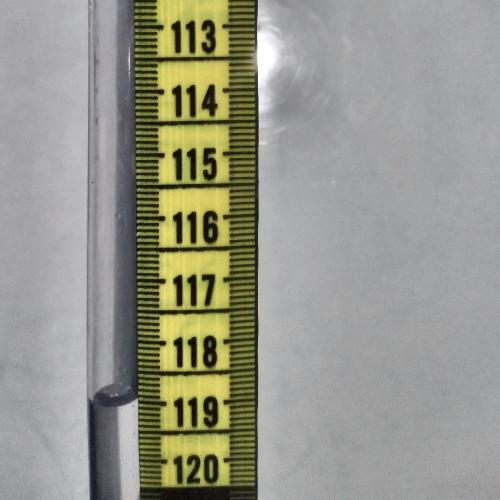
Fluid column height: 119.0 cm